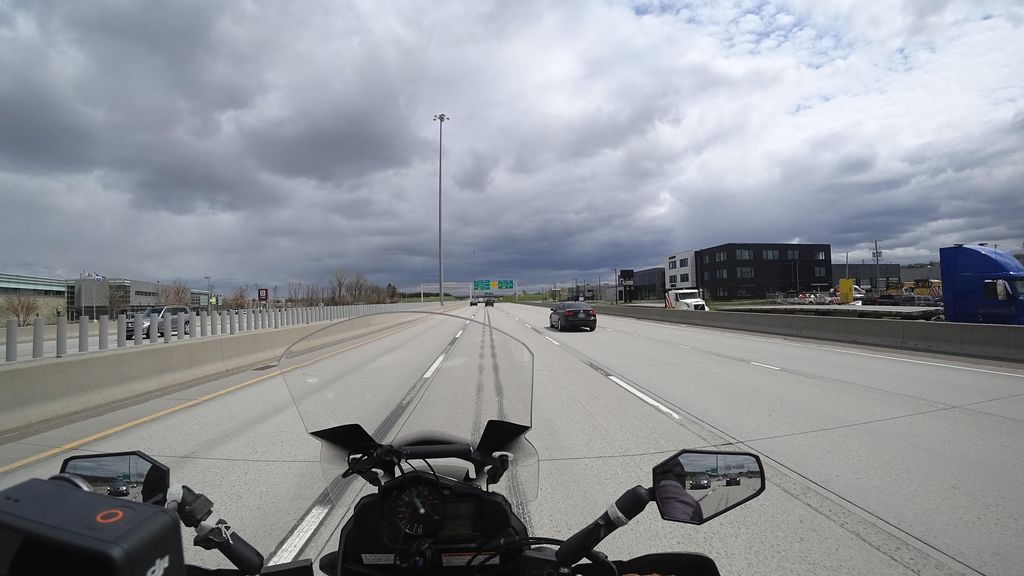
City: quebec_city